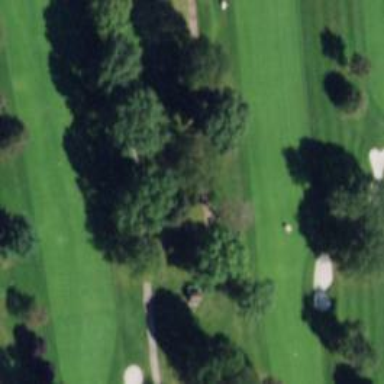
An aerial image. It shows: Path for both roads and golfers.